Interaction volume radius: 5 \u00c5
Interaction volume height: 35 \u00c5
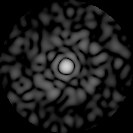
Disorder parameter: 0.828